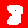
Digit: 8